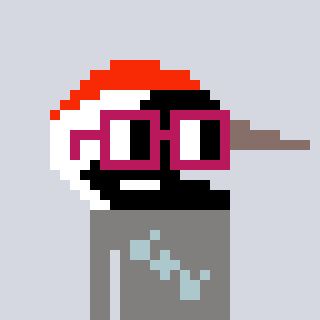
a pixel art character with square dark red glasses, a crane-shaped head and a bluegrey-colored body on a cool background